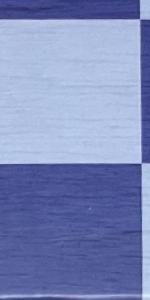
Label: Empty